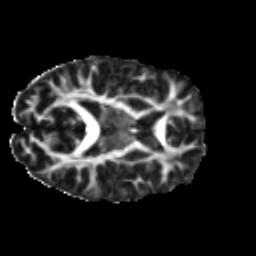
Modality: FA
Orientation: axial
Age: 30
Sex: female
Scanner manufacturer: ge
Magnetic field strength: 3 T
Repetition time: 7.8 s
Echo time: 0.061 s